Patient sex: M
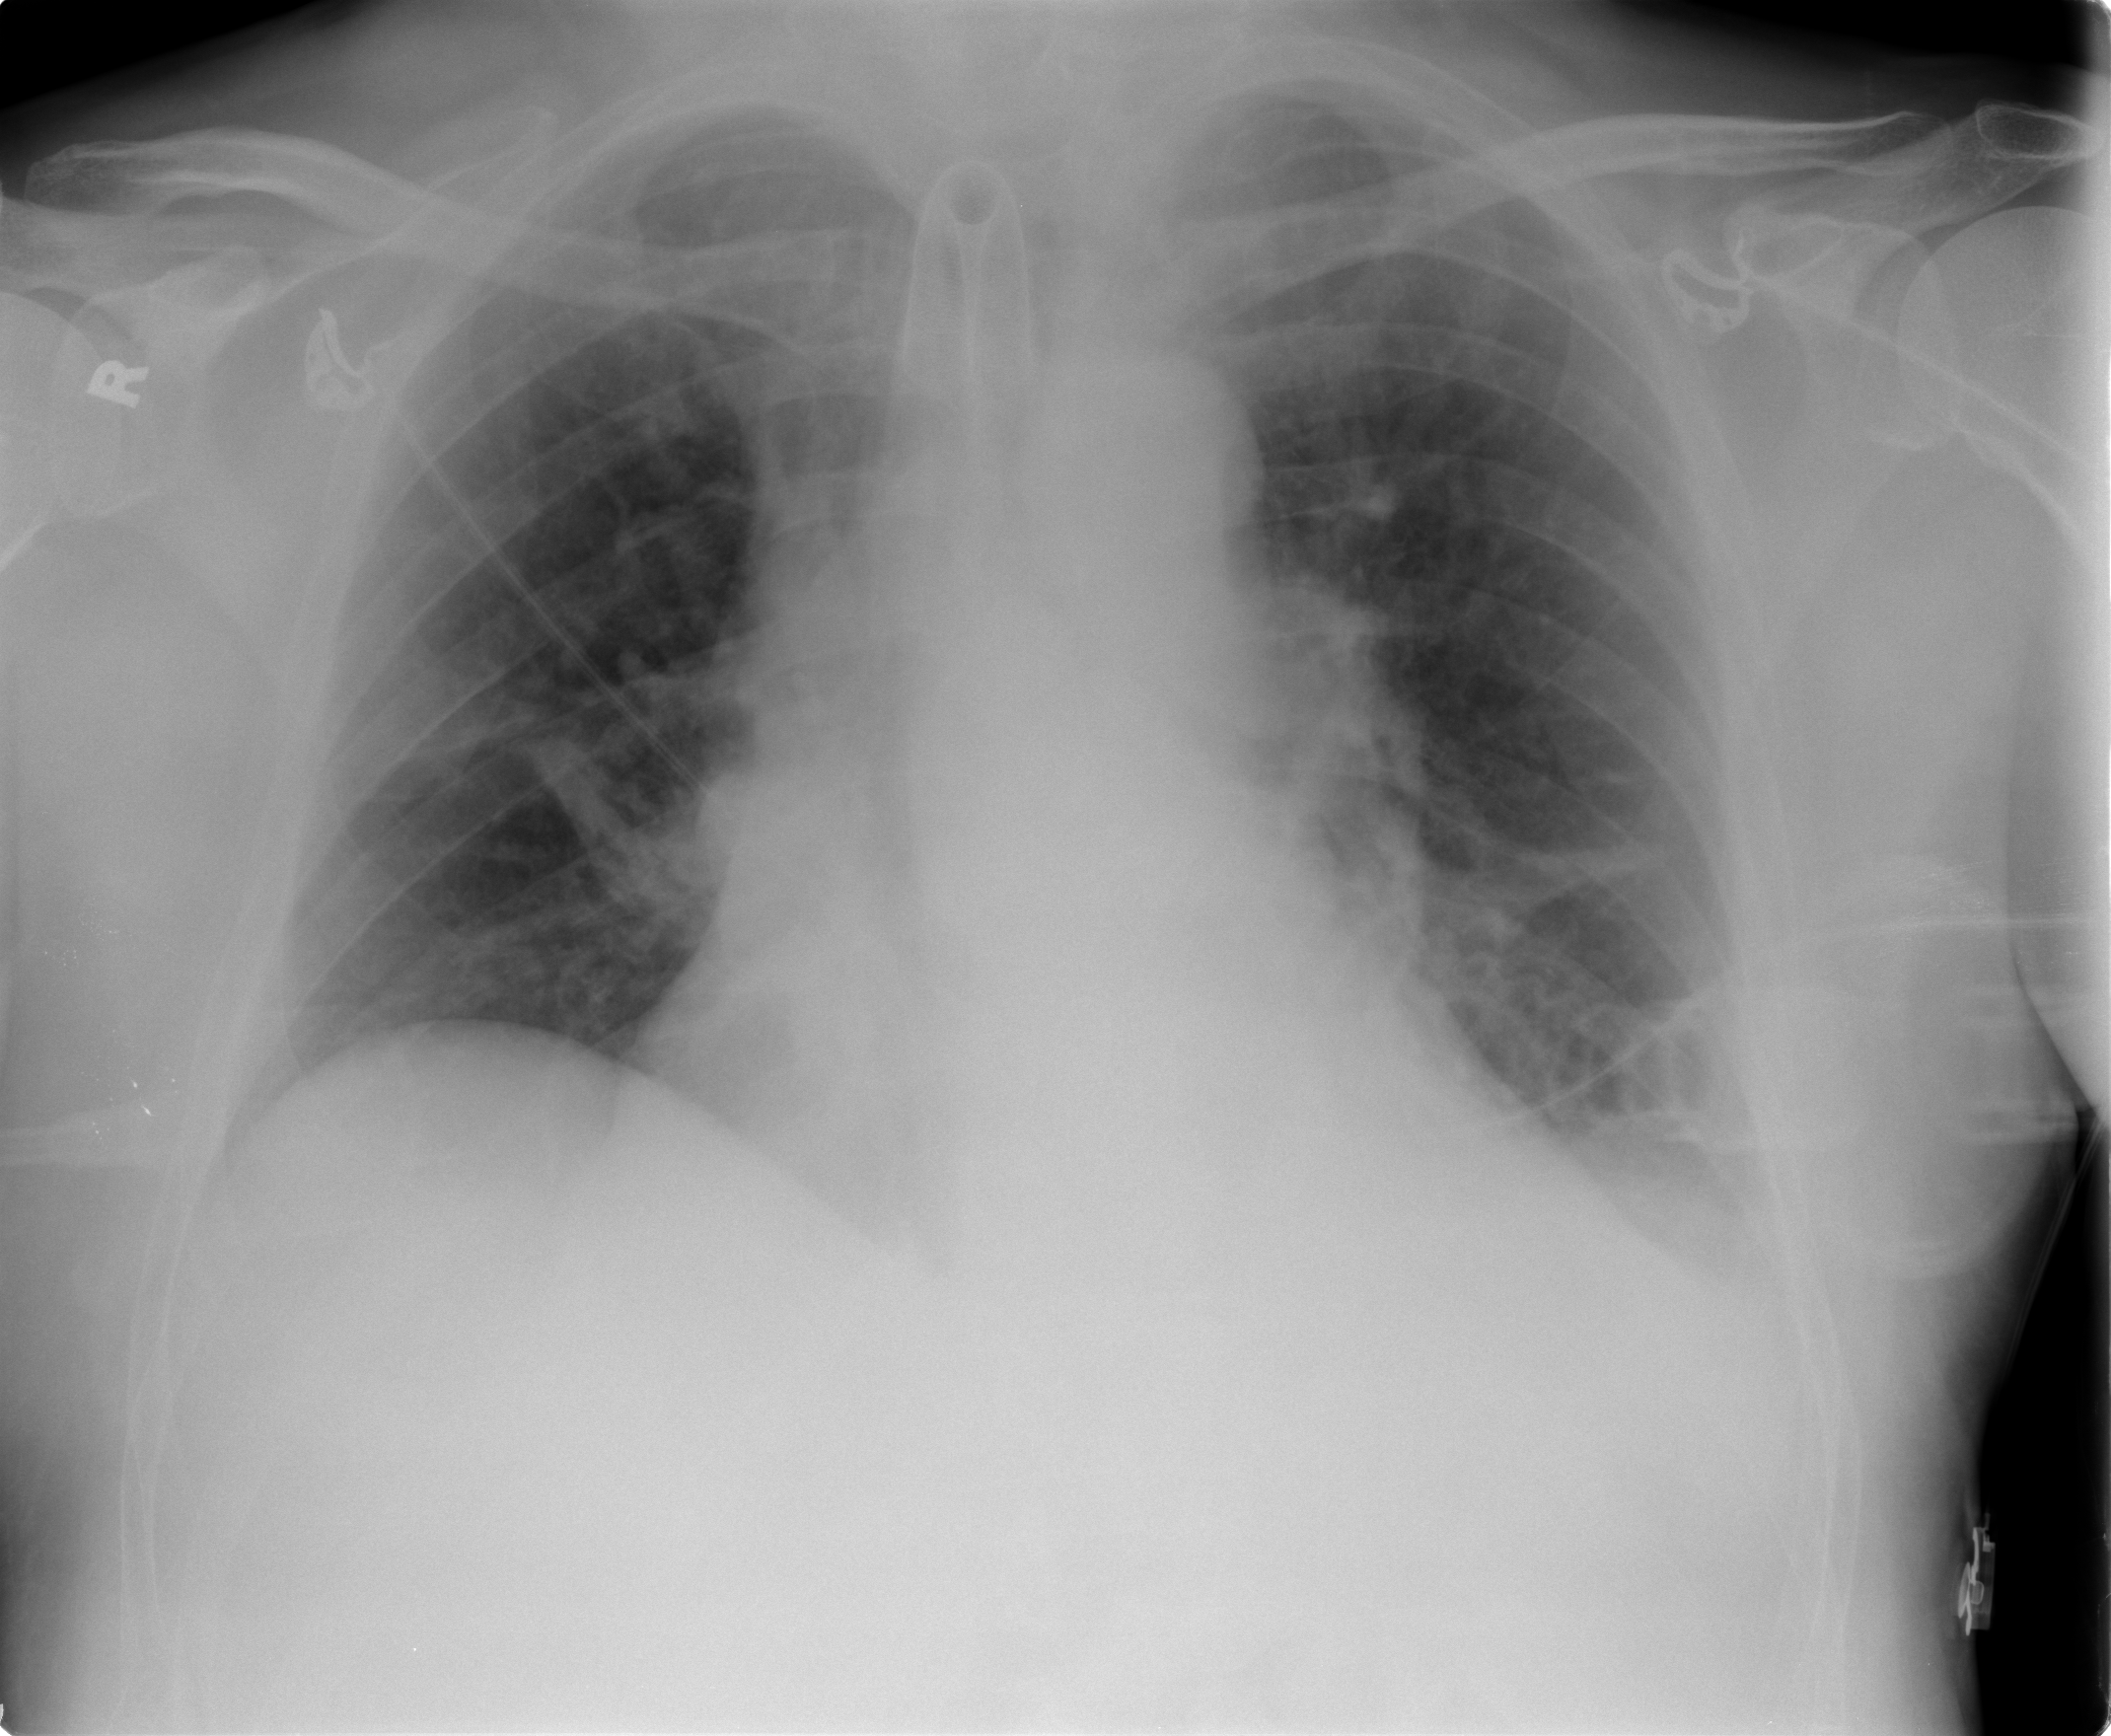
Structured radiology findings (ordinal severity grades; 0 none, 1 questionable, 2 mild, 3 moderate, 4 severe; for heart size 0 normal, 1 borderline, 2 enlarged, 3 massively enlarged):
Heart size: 2
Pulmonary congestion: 2
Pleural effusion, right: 0
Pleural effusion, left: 1
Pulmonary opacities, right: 0
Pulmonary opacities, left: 0
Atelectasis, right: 0
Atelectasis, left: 1